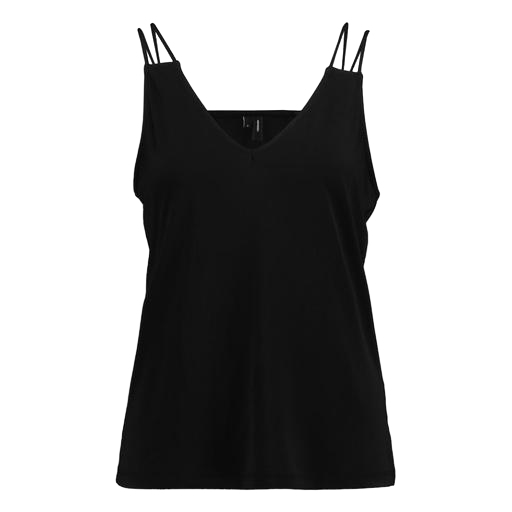
strappy v neck cami, black v-neck strappy top, black plus size strappy top, white background